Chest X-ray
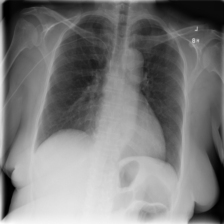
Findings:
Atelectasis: negative
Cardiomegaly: negative
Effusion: negative
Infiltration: negative
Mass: negative
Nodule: negative
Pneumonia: negative
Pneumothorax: negative
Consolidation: negative
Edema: negative
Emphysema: negative
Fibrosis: negative
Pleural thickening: negative
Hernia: negative